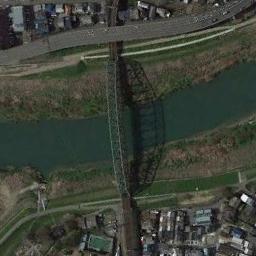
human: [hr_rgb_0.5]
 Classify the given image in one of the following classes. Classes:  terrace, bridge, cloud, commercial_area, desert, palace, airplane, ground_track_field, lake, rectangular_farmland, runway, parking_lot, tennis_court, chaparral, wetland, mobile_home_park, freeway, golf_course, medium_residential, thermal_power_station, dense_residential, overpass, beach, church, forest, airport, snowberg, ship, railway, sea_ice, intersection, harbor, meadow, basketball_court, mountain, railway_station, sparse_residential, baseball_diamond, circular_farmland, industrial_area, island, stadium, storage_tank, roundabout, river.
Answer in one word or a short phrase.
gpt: bridge